Question: A page in our application uses a GridView for displaying -- which gets emitted as a table. We prefer to leave off the borders, so these are coded to be suppressed. See this code:
'''
<asp:GridView CssClass="detail" AutoGenerateColumns="false" UseAccessibleHeader="true" RowStyle-CssClass="detail_data" BorderWidth="0" HeaderStyle-CssClass="detail_label" runat="server" ID="RiembursementRequestGrid">
<Columns>
<asp:BoundField HeaderStyle-Wrap="false" HeaderText="RR Id" DataField="RR ID" />
<asp:BoundField HeaderText="Official Station" DataField="Official Station" />
<asp:BoundField HeaderText="Official Residence" DataField="Official Residence" />
<asp:BoundField ItemStyle-HorizontalAlign="Center" HeaderStyle-HorizontalAlign="Center" HeaderText="Description" DataField="Description" />
<asp:BoundField HeaderText="Routing Status" DataField="Routing Status" />
<asp:BoundField HeaderStyle-HorizontalAlign="Right" ItemStyle-HorizontalAlign="Right" HeaderText="Amount Requested" DataField="Amount Requested" DataFormatString="{0:c}" HtmlEncode="false" />
<asp:BoundField HeaderStyle-HorizontalAlign="Right" ItemStyle-HorizontalAlign="Right" HeaderText="Taxable Amount" DataField="Taxable Amount" DataFormatString="{0:c}" HtmlEncode="false" />
<asp:BoundField HeaderStyle-HorizontalAlign="Right" ItemStyle-HorizontalAlign="Right" HeaderText="Travel Advance" DataField="Travel Advance" DataFormatString="{0:c}" HtmlEncode="false" />
</Columns>
</asp:GridView>
'''
The relevant CSS class items are:
'''
.detail
{
border: none;
width: 100%;
font-weight: bold;
text-align: center;
font-family: "Arial";
empty-cells: show;
border-collapse: collapse;
}
.detail_data
{
border: none;
text-align: center;
font-size: small;
font-weight: normal;
border-collapse: collapse;
}
.detail_label
{
border: none;
text-align: center;
font-size: small;
font-weight: bold;
border-collapse: collapse;
}
'''
There is a difference between what's emitted by the workstation vs that emitted by the server.
On my dev workstation, which is Win7 running IIS7.5, the borders are properly absent. On the Win2003 server, running IIS6, the borders are present. This is with the exact same code and CSS, and the same browser viewing it. Here's comparison screenshots:

There is a difference in the code that's being emitted. Here's the HTML code for the table opening tag on the workstation running IIS7.5 :
'''
<table class="detail" cellspacing="0" rules="all" border="0" id="RiembursementRequestGrid" style="border-width:0px;border-collapse:collapse;">
'''
And on the server running IIS6
'''
<table class="detail" cellspacing="0" rules="all" id="RiembursementRequestGrid" style="border-width:0px;border-collapse:collapse;">
'''
As you can see, the only difference is that one tag omits . And for that one the border is truly missing. I would have thought that "border-width: 0" would have covered that particular base, however.
Note that besides the opening table tags all other emitted HTML (except viewstate value) is identical.
The questions are:
- -
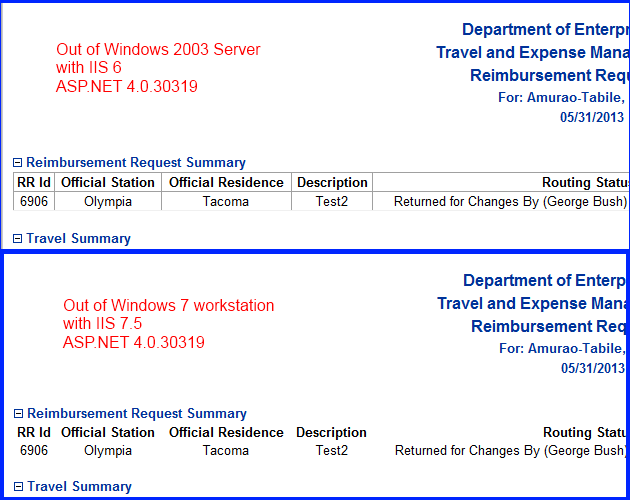
Answer: Have you experimented with the 'controlRenderingCompatibilityVersion' setting in web.config?
If it's set to 3.5 or higher, border values will be omitted on 'table', 'image', and 'imagebutton' tags.
Details here: <URL>